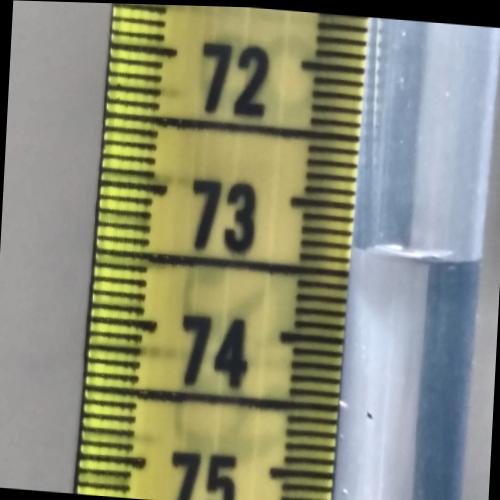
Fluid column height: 73.3 cm